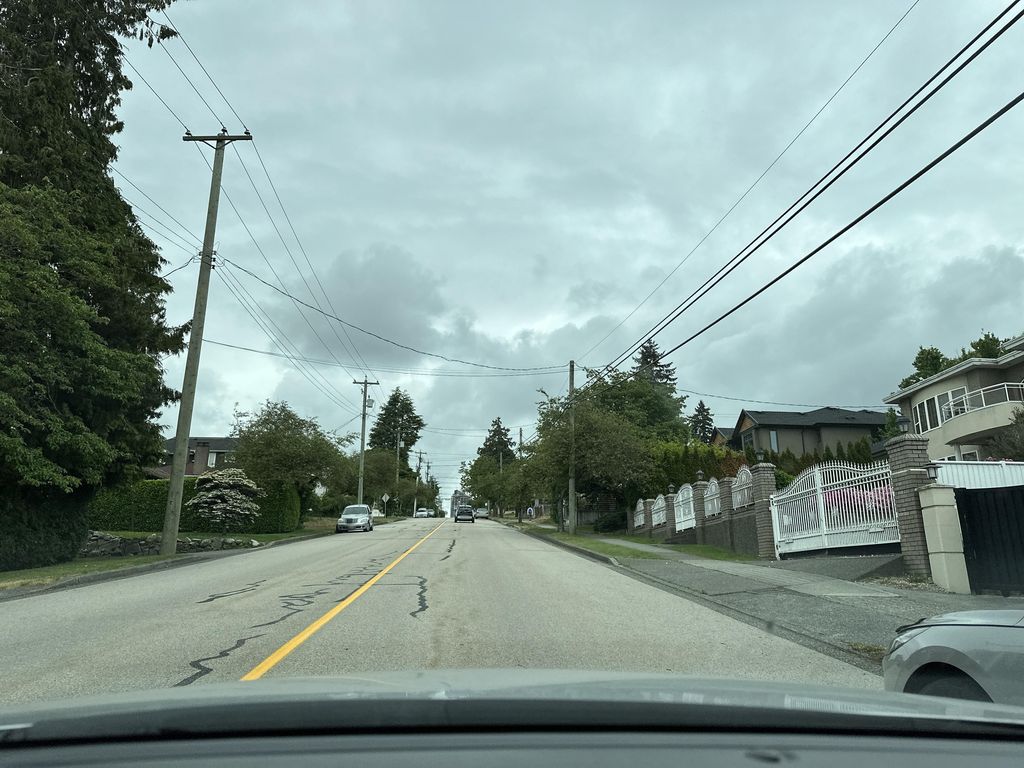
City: vancouver